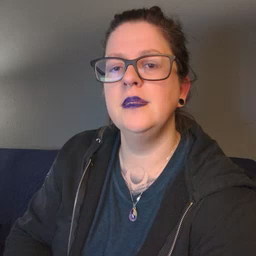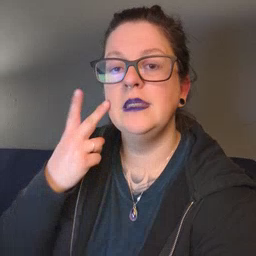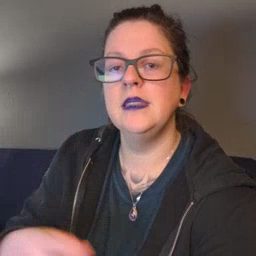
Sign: see